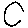
Label: sun